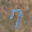
Label: 7